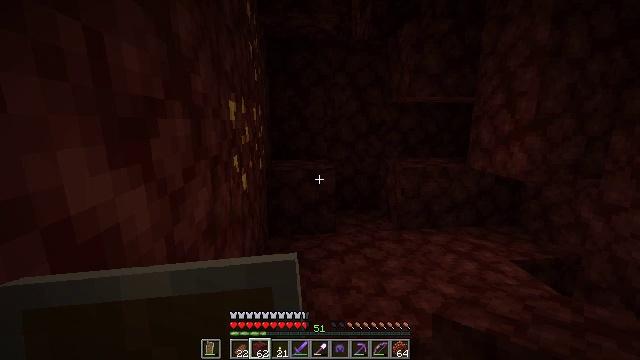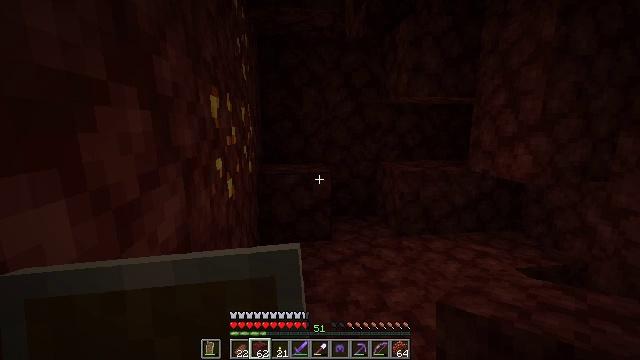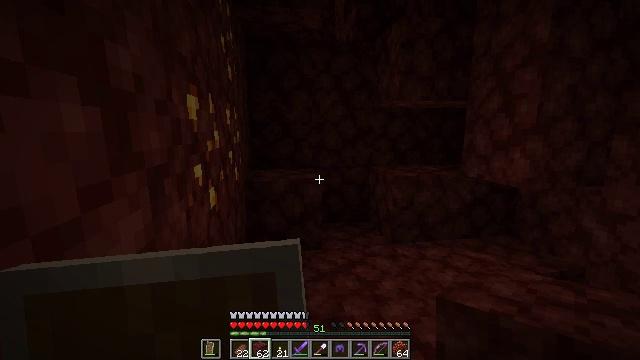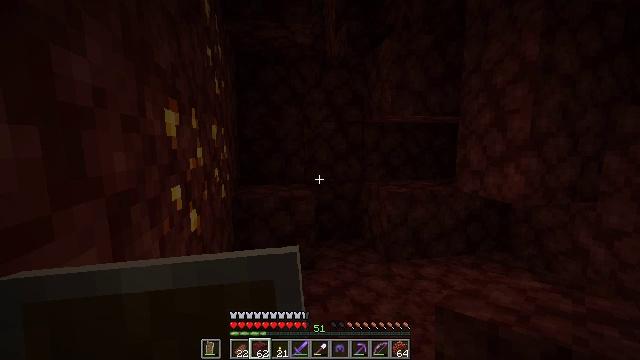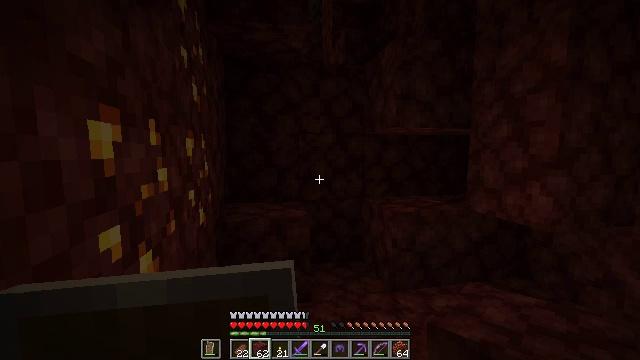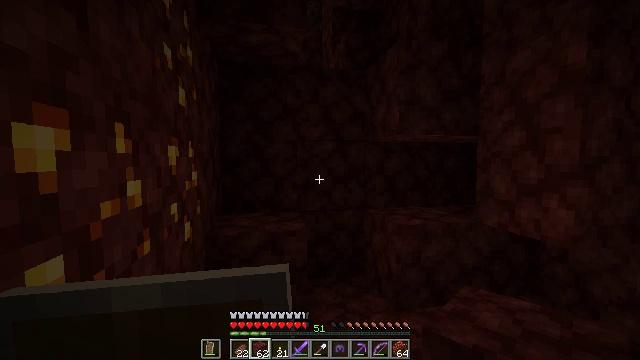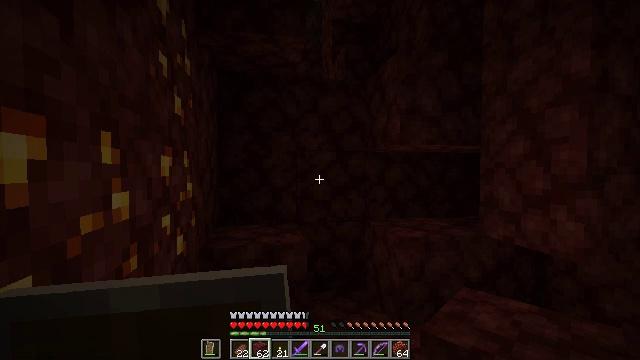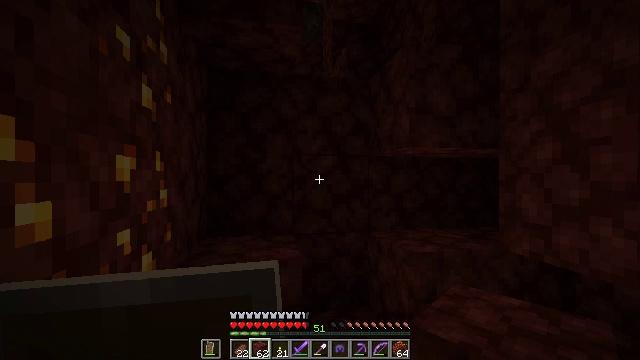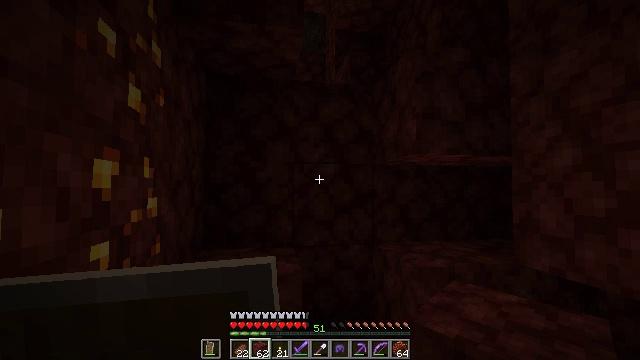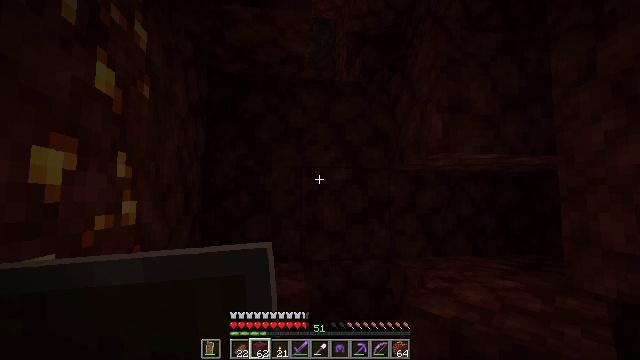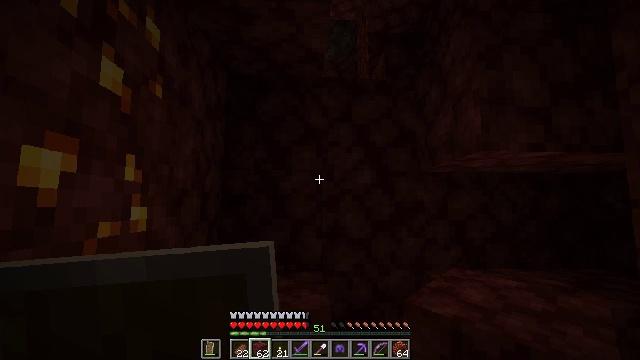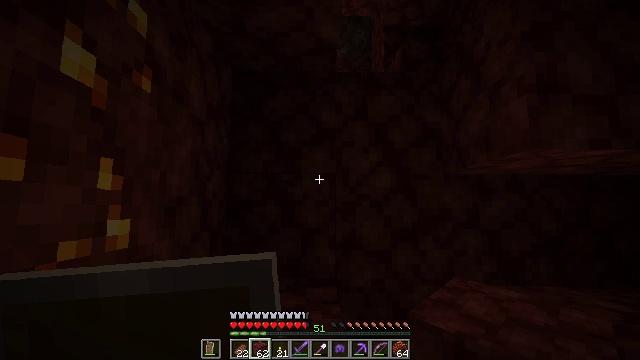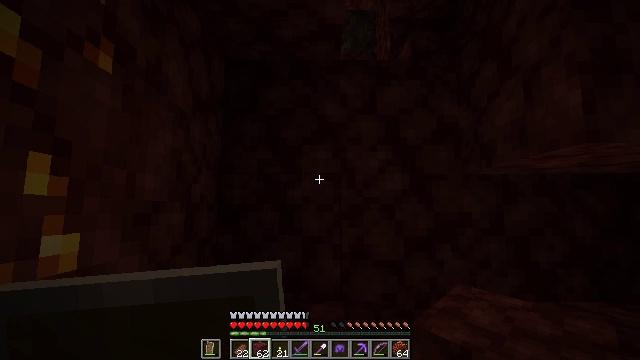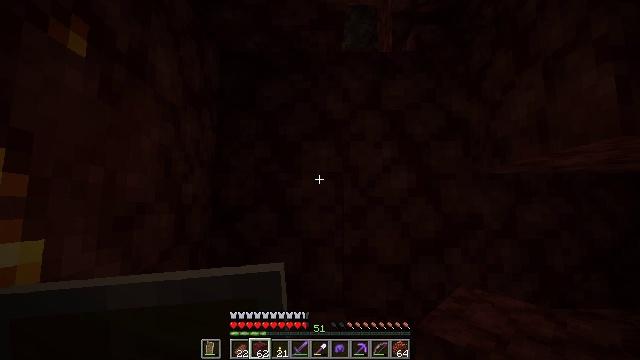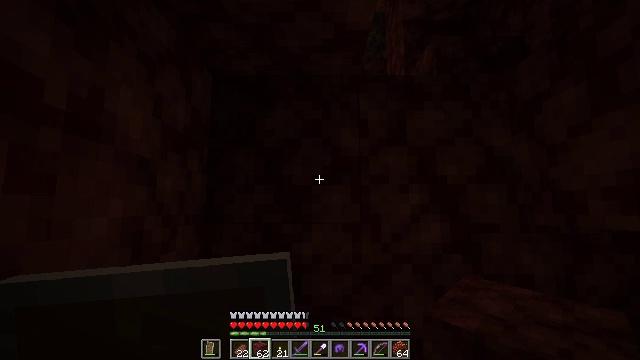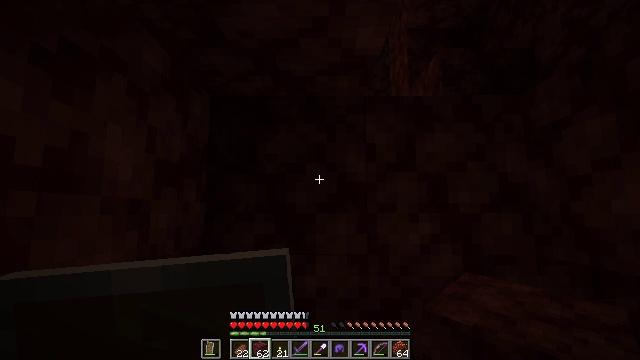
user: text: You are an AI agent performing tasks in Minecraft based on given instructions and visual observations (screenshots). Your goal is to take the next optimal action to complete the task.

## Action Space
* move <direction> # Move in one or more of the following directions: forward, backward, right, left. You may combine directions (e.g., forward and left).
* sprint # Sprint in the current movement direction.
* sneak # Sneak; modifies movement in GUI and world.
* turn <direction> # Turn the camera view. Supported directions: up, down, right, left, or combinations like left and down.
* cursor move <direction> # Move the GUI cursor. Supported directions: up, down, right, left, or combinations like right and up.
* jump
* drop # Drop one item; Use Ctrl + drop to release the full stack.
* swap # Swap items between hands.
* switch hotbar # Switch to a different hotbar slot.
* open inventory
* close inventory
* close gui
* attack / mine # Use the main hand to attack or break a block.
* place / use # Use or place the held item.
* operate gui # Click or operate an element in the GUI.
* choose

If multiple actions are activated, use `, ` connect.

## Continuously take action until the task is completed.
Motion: motion action
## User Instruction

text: Attack the netherrack to gather it.
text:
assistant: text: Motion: move forward, turn right
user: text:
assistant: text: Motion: move forward, turn right and up
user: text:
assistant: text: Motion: move forward, turn right and up
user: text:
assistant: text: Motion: move forward, turn up
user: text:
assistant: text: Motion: move forward, turn up
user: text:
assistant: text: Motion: move forward, turn up
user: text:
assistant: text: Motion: move forward, turn up
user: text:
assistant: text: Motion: move forward, turn up
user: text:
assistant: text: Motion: move forward, turn left and up
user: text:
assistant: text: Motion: move forward, turn left and up
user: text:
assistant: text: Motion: move forward, turn left
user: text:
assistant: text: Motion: move forward
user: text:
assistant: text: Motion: move forward
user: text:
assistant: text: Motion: move forward and move left, jump
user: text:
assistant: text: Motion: move forward and move left, jump
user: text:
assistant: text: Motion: move forward and move left, turn right, jump
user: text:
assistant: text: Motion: move forward and move left, turn right, jump
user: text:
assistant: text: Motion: move forward and move left, turn right, jump
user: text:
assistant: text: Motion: move left, turn right
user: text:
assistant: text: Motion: turn right
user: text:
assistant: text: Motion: turn right
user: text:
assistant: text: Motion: turn right
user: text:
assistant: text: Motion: turn right
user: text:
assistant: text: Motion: no_op
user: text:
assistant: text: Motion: no_op
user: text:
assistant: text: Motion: no_op
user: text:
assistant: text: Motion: no_op
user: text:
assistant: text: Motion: no_op
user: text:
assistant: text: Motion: no_op
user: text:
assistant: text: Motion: no_op